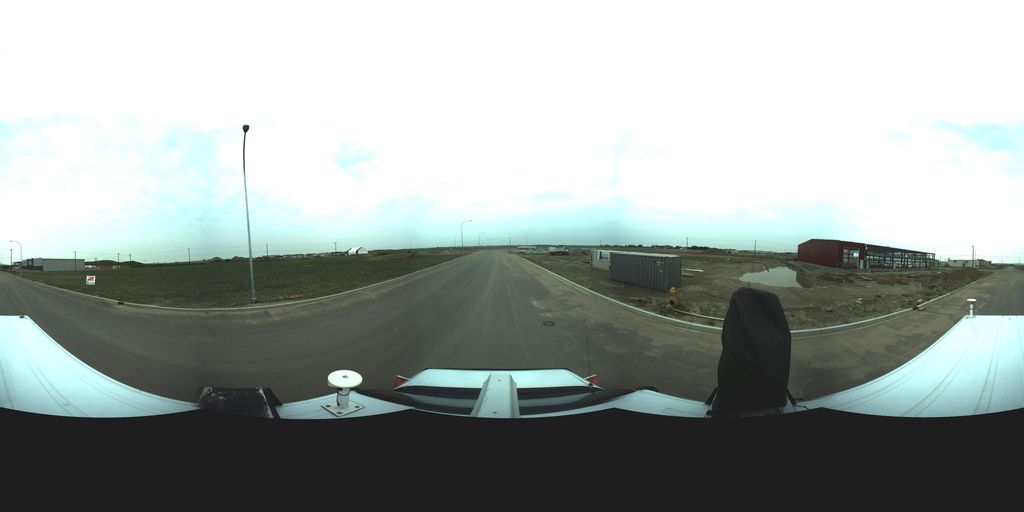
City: saskatoon